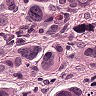
Metastatic tissue present: yes